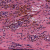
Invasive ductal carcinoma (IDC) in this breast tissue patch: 0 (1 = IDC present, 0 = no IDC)